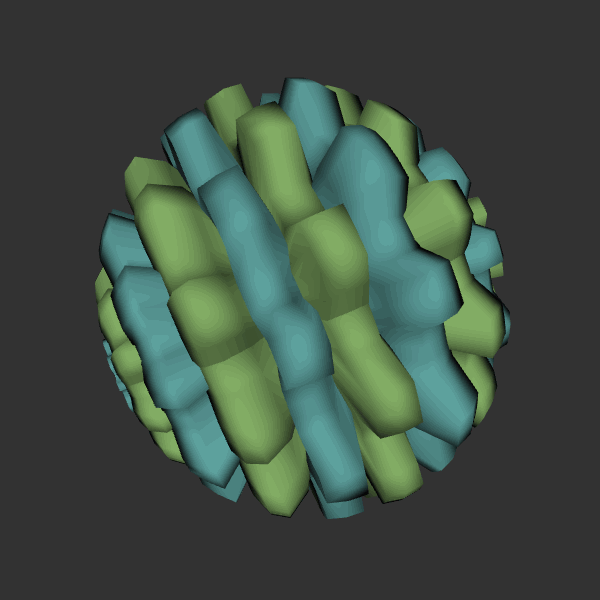
Background: dark